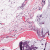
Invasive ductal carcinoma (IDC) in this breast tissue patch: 1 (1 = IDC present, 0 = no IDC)